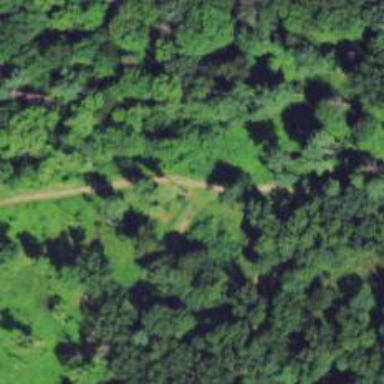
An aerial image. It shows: Bridleway.